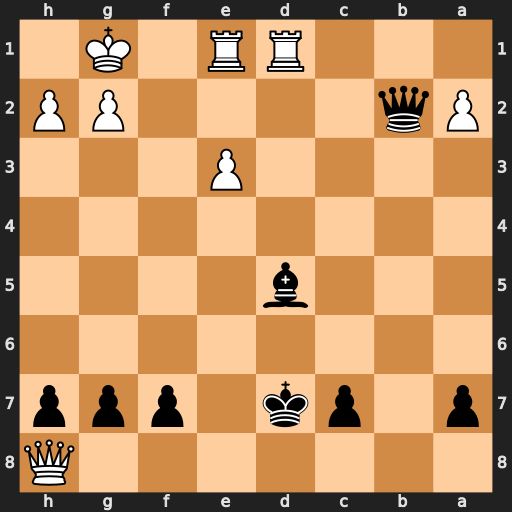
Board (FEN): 7Q/p1pk1ppp/8/3b4/8/4P3/Pq4PP/3RR1K1
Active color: b
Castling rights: -
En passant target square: -
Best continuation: Qxg2#